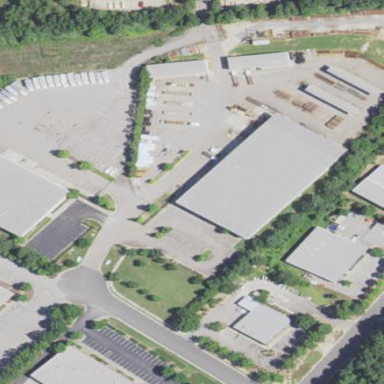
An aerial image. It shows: Commercial building.